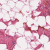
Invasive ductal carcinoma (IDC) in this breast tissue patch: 0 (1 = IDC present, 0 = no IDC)